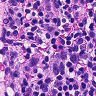
Metastatic tissue present: no